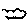
Label: cloud